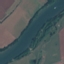
Land use / land cover class: River